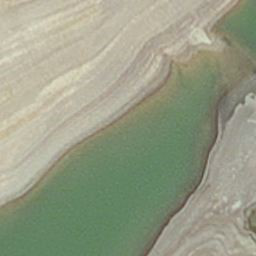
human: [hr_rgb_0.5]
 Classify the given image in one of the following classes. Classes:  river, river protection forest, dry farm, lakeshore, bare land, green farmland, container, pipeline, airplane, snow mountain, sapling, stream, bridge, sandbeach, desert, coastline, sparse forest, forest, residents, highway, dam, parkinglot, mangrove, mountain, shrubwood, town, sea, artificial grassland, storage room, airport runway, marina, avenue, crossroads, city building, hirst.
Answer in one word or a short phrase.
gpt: hirst